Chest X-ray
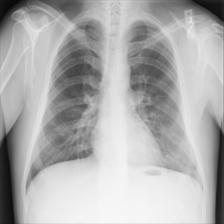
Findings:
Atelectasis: negative
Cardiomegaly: negative
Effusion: negative
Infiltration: negative
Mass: negative
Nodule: negative
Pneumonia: negative
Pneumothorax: negative
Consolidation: positive
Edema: negative
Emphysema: negative
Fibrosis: negative
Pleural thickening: negative
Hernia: negative